Field crop: maize
Growth stage: 2
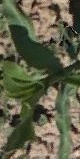
Species: maize